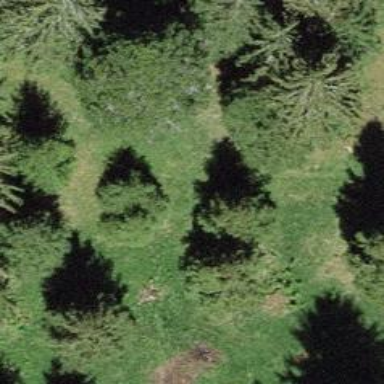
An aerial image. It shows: Beautiful woodland area.